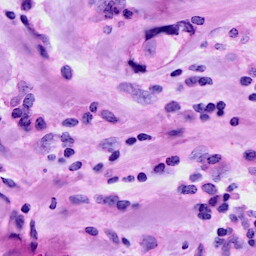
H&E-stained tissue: Breast